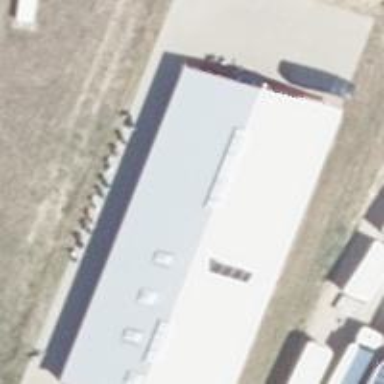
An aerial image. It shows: Building housing motorcycle shop.